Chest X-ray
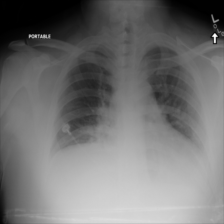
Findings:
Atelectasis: positive
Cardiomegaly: positive
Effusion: positive
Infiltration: negative
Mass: negative
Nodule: negative
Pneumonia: negative
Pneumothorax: negative
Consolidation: negative
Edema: negative
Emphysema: negative
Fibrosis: negative
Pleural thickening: negative
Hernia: negative